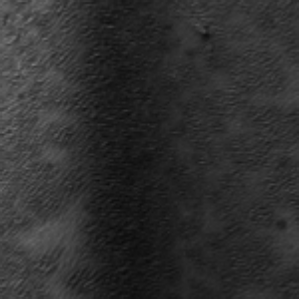
Label: frost